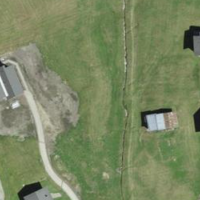
EUNIS habitat code: 26
Species observed at this site:
Petasites albus
Dactylorhiza majalis
Rhinanthus minor
Calluna vulgaris